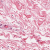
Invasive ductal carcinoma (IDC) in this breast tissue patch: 0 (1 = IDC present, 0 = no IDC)